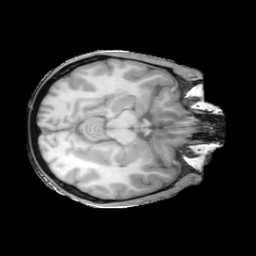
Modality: T1w
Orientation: axial
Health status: ill
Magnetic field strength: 3 T